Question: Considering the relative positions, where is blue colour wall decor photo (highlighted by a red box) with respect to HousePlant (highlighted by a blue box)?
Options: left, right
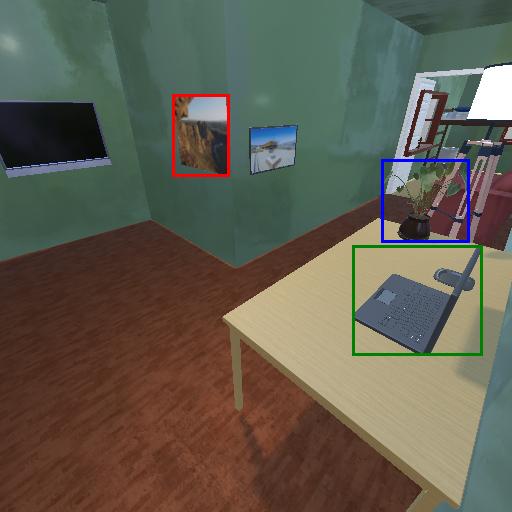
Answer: left